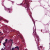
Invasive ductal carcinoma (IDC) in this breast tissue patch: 0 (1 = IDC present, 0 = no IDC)